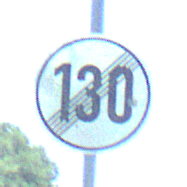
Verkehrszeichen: EndeGeschwindigkeit130
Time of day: Midday
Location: Outdoor (Nature)
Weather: Clear
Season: Summer
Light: Natural